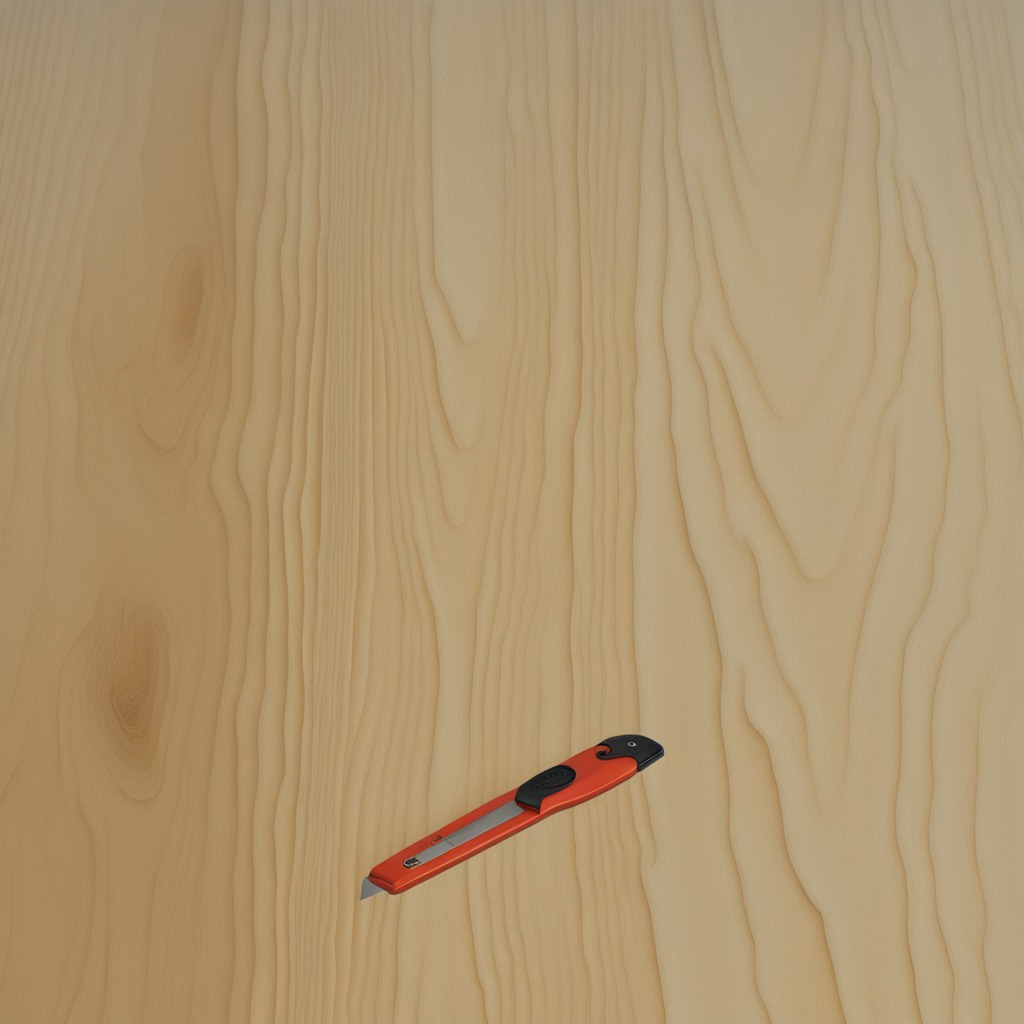
A utility knife lies on the plywood surface in a paint workshop lit by afternoon window light.